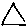
Label: triangle